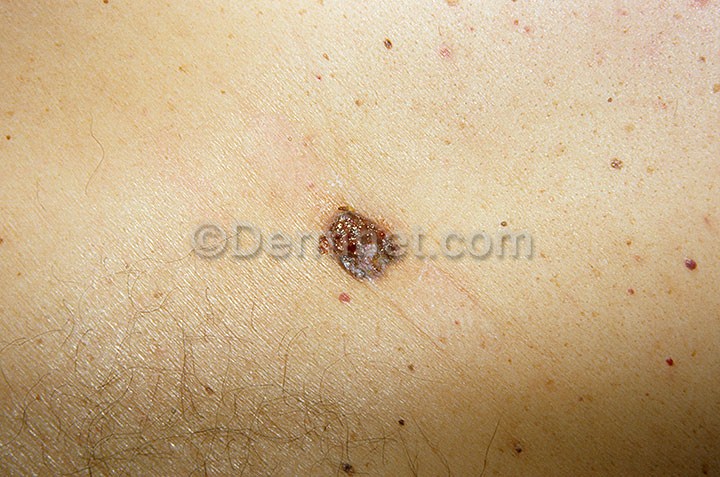
Disease: Actinic Keratosis Basal Cell Carcinoma and other Malignant Lesions